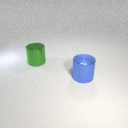
large green metal cylinder behind large blue metal cylinder